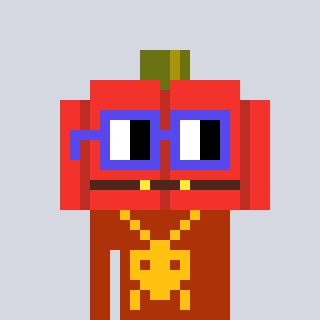
a pixel art character with square blue glasses, a pumpkin-shaped head and a hotbrown-colored body on a cool background